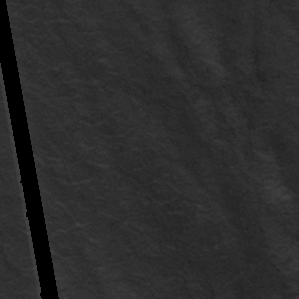
Label: frost